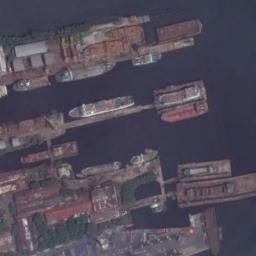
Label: ship